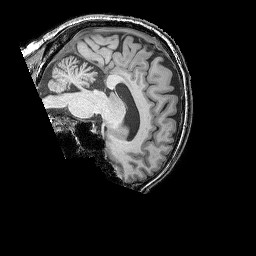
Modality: T1w
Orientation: sagittal
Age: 49
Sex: male
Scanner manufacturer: siemens
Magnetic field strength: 3 T
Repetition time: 2.25 s
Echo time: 0.00411 s